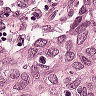
Metastatic tissue present: yes